Interaction volume radius: 10 \u00c5
Interaction volume height: 45 \u00c5
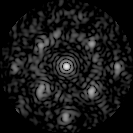
Disorder parameter: 0.4594